Chest X-ray. View position: PA
Patient age: 30
Patient sex: M
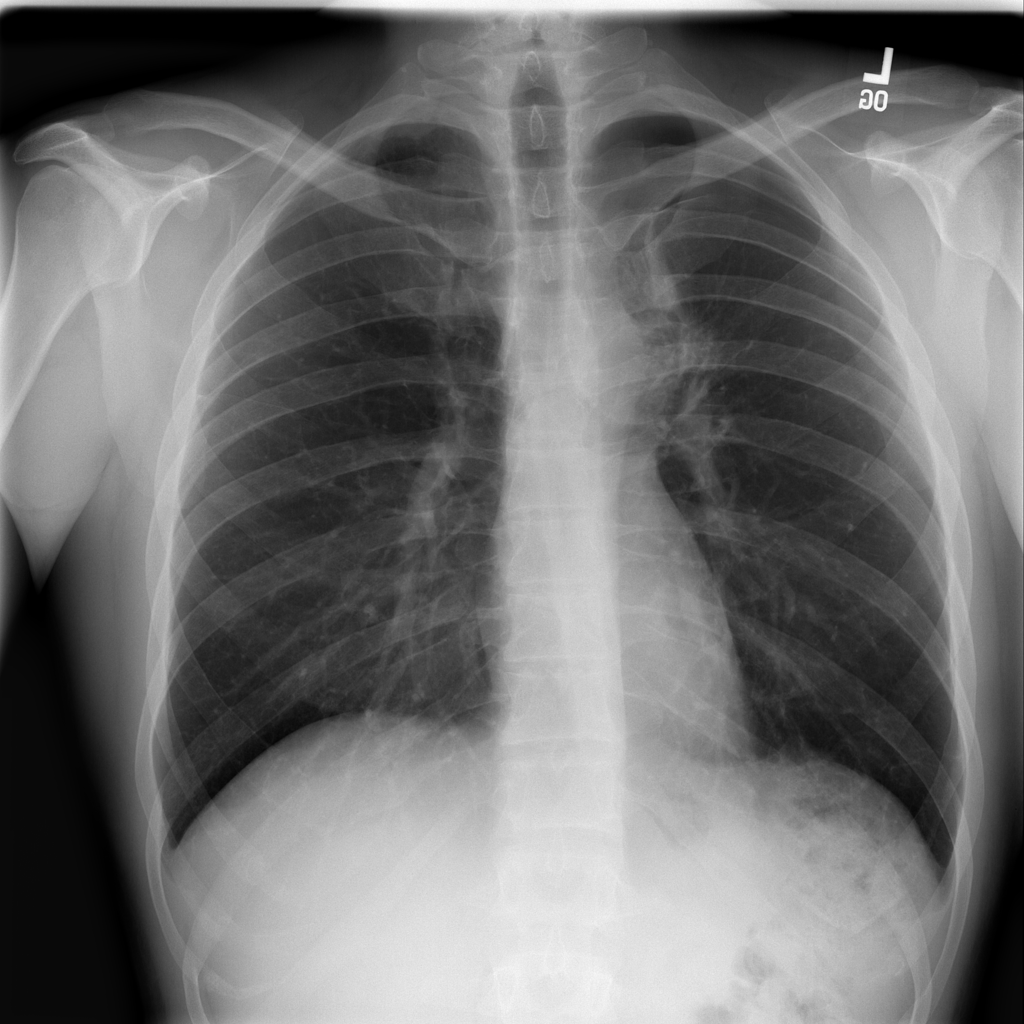
Finding: Pneumothorax